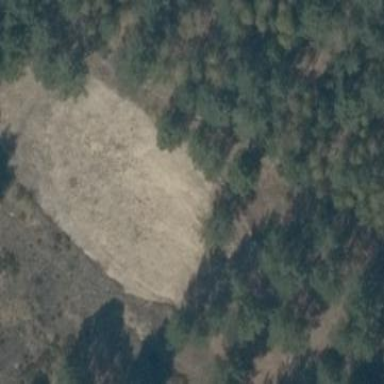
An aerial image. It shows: Natural area covered with sand.